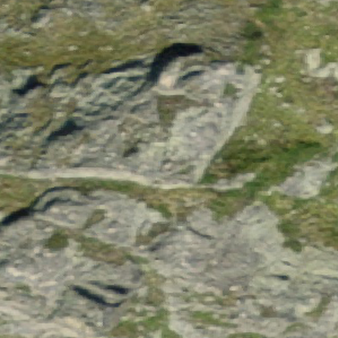
Label: other